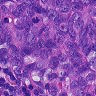
Metastatic tissue present: yes